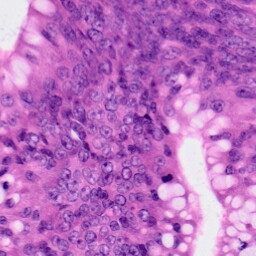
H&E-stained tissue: Colon